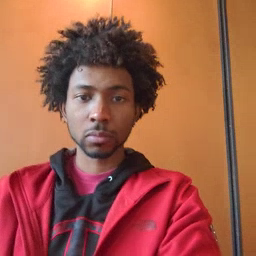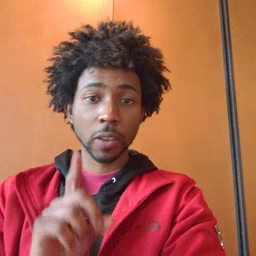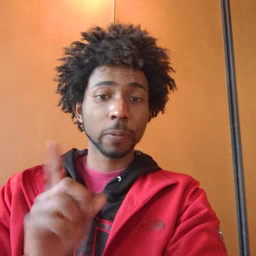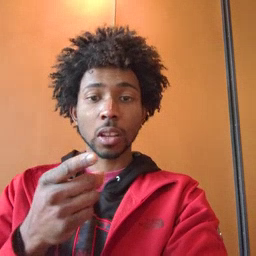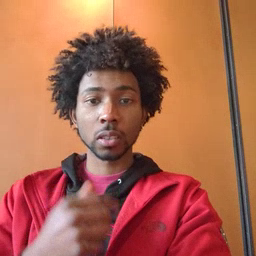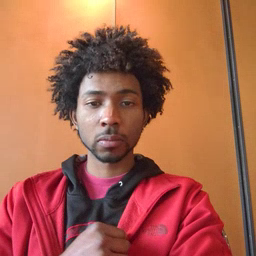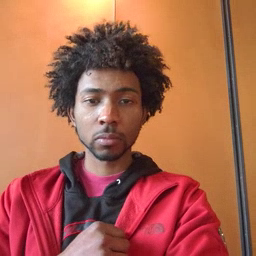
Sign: first